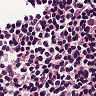
Metastatic tissue present: no